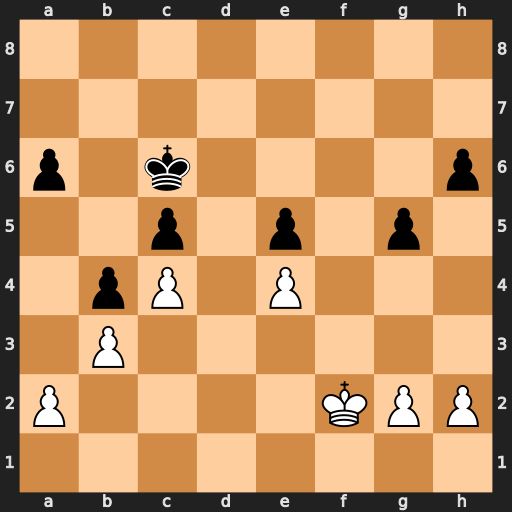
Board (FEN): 8/8/p1k4p/2p1p1p1/1pP1P3/1P6/P4KPP/8
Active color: w
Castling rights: -
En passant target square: -
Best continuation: h4 gxh4 Kf3 h3 gxh3